You are looking at the unprocessed time series of a bearing vibration snapshot. Determine the bearing's health state. Answer with exactly one of: normal, inner_race, outer_race, ball.
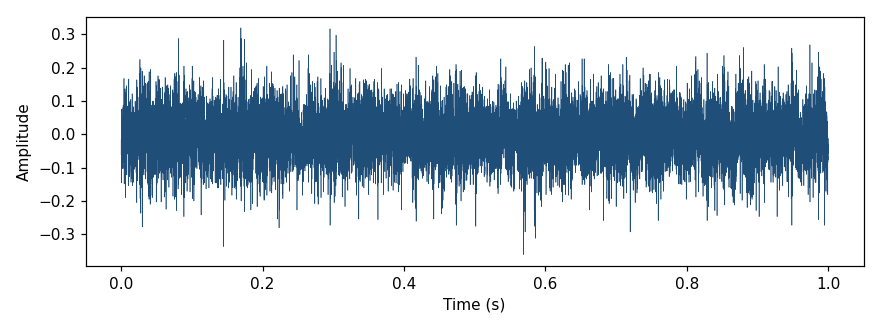
Answer: normal